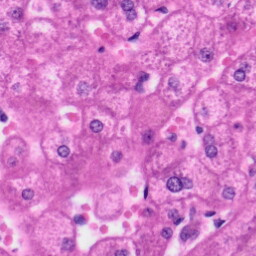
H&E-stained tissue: Liver